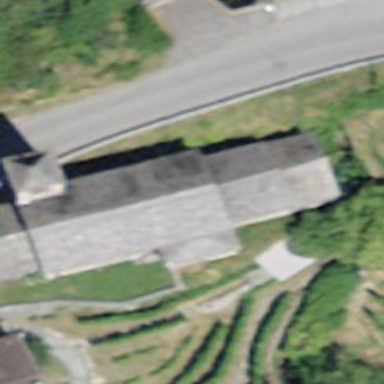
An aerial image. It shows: Beautiful church building.